Interaction volume radius: 10 \u00c5
Interaction volume height: 10 \u00c5
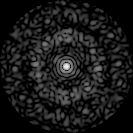
Disorder parameter: 0.8557